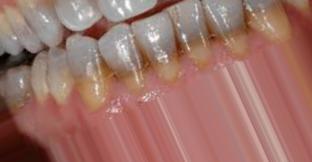
Condition: Tooth Discoloration